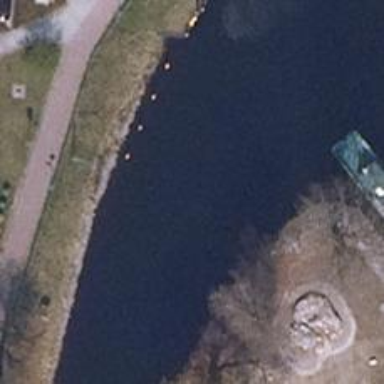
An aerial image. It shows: Canal.